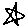
Label: star